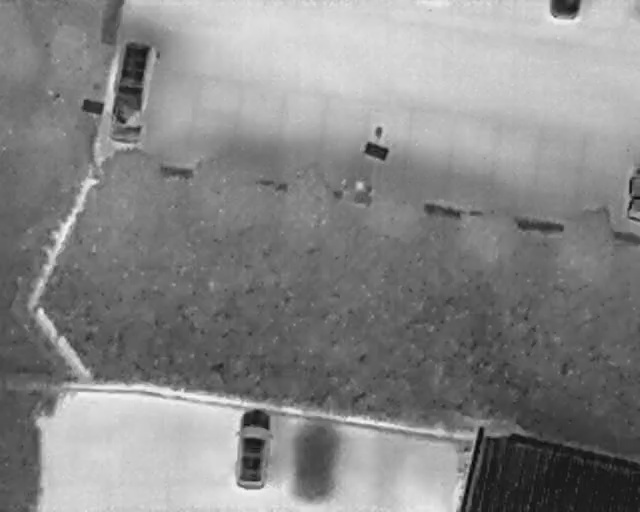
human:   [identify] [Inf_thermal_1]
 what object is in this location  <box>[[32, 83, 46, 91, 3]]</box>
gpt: <ref>1 large car at the bottom</ref>